Brain MRI, t2w sequence, axial 2D slice.
Patient: age 28, sex M, weight 90 kg, height 1.9 m
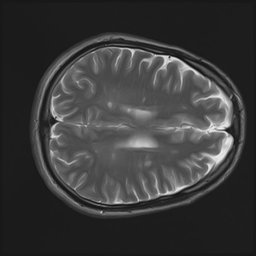